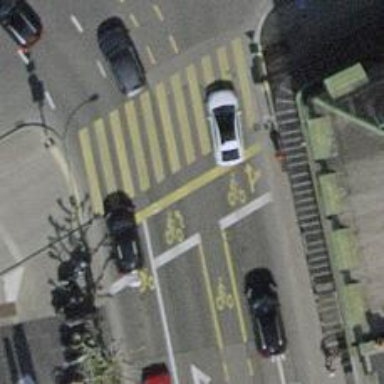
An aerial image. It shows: Road with traffic signals.